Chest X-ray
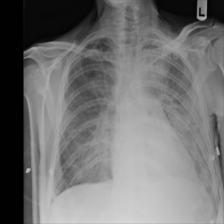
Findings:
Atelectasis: negative
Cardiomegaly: negative
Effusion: negative
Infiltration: negative
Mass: negative
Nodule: negative
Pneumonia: negative
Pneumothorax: negative
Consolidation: negative
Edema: negative
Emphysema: positive
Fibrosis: negative
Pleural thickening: negative
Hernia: negative